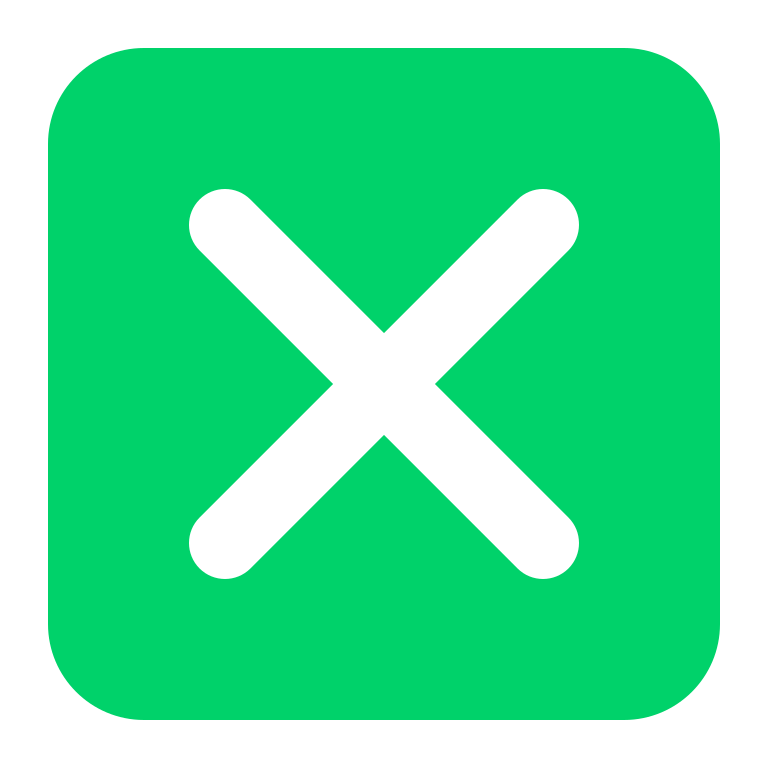
cross mark button flat